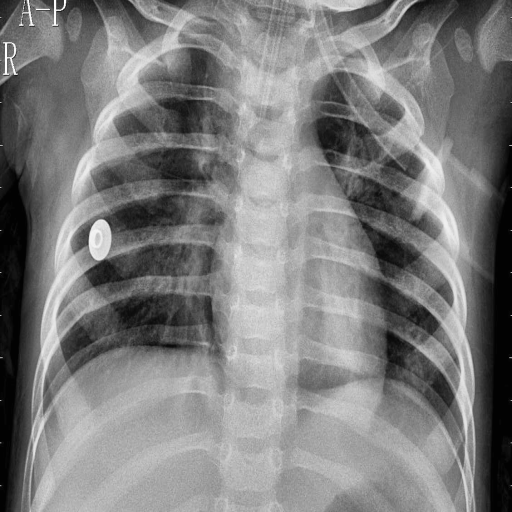
Finding: PNEUMONIA